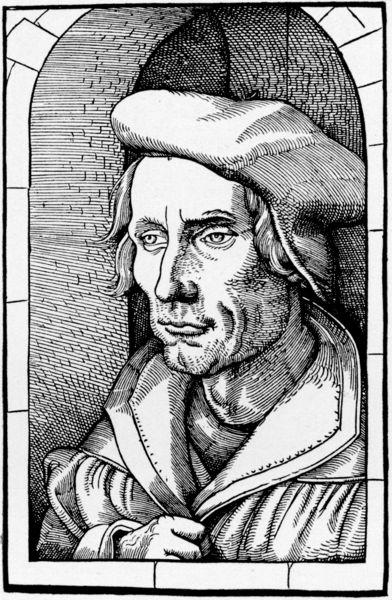
Titel: Bildnis des Otto Brunfels
Künstler: Hans Baldung Grien
Institution: (Seriendruck)
Schlagwörter: dunkel, hand, kopf, mann, umhang, weiß, fenster, hut, mund, nase, schwarz, stirn, tür, blick, alt, jung, kappe, mütze, augen, falten, kragen, rahmen, bildnis, portrait, porträt, kirche, gewand, haare, mantel, kinn, holzschnitt, bogen, furchen, mauer, grafik, rundbogen, falte, ernst, brauen, büste, wange, lächelnd, tor, nische, gewölbe, kloster, torbogen, druck, druckgrafik, stich, barrett, verkniffen, faust, stoppeln, barett, halbprofil, mittelalter, mönch, gelehrter, verkrampft, verformt, maur, rundbogenfenster, humanist, schaube, dreiviertel profil, basket, kehlkopf, hans baldung grien, al, hozschnitt, baldung, männerbildniß